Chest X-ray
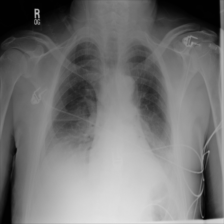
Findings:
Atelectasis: negative
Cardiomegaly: negative
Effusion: negative
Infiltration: negative
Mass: negative
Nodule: negative
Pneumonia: negative
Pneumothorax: negative
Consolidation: positive
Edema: negative
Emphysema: negative
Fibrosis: negative
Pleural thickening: negative
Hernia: negative